Question:
Suppose that I click on a facebook link -- once clicked, the URL is transformed to this:
<URL>
And then I'm redirected to the URL I thought I was going to. Why does facebook do this?
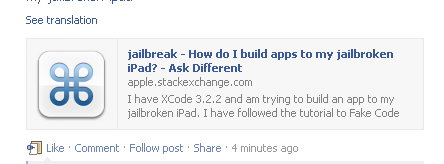
Answer: Facebook keeps track of all the links fired from its website. It saves the url you provided as link.
First it forwards you to a facebook link where it saves the url and then it redirects to the actual url.
This way facebook knows which urls are getting most hits.
FYI, Even google does it.